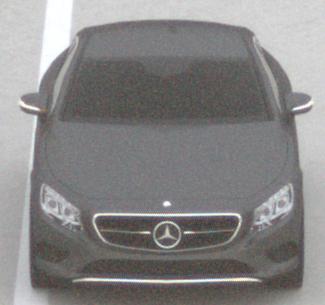
Make: Mercedes-Benz
Model: S 400 Coupé
Detailed model: S-Class (217) Coupé
Model produced from: 2015/10
Model produced until: 2017/09
Doors: 2
Color: gray
Road condition: dry road
Daytime: sunrise or sunset
Contrast: low contrast